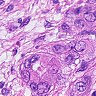
Metastatic tissue present: yes